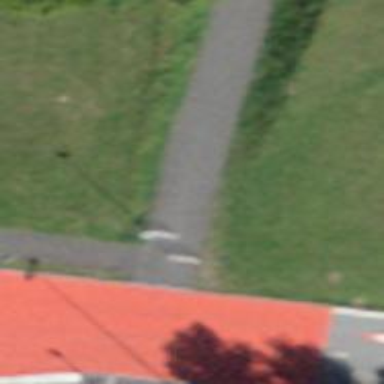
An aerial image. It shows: Double cycle barrier is in place.